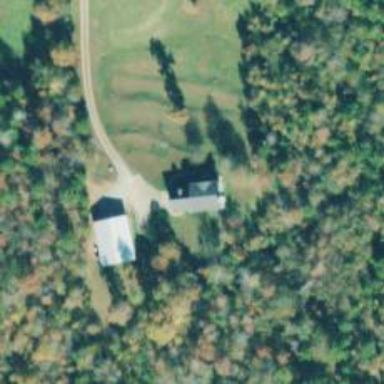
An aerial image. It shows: Simple house.